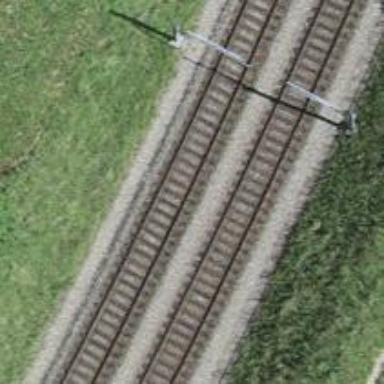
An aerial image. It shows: Single-track electrified railway with contact line.